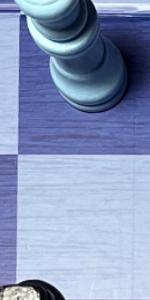
Label: Empty